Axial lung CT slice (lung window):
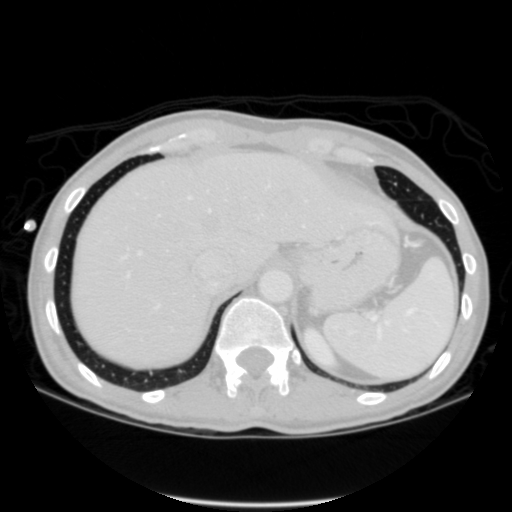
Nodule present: no